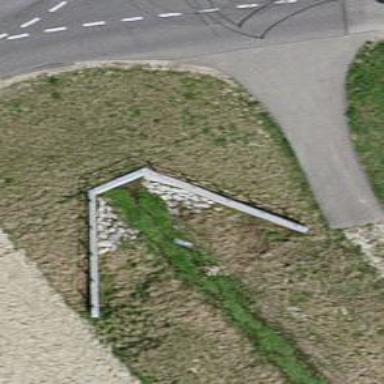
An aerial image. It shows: Retaining wall.